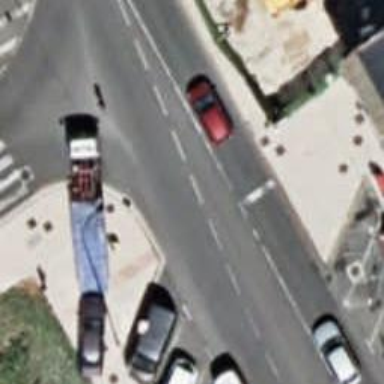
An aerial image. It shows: Road with traffic signals at crossing.